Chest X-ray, PA view. Patient: 18 years old, sex F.
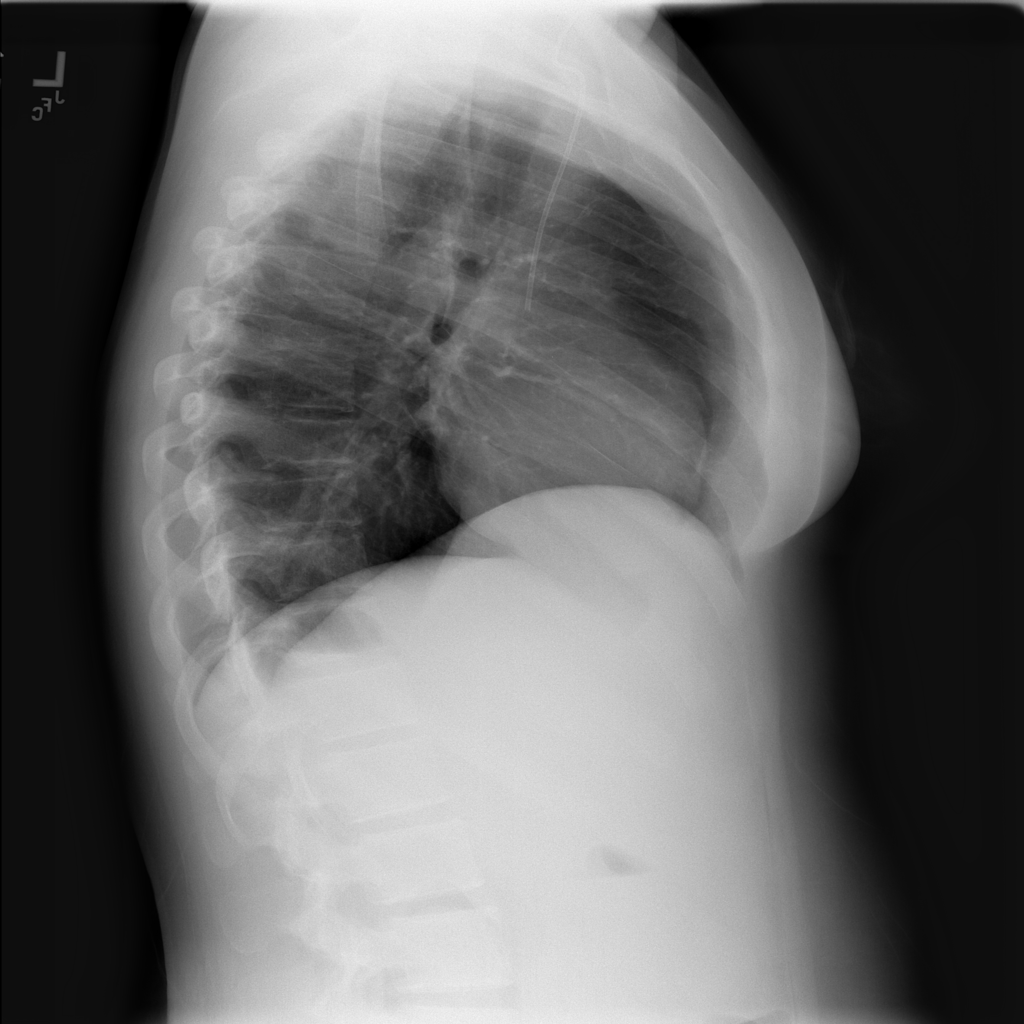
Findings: No Finding